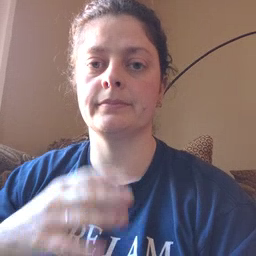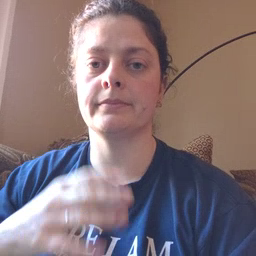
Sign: milk